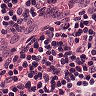
Metastatic tissue present: no